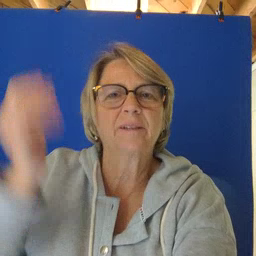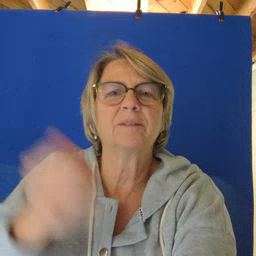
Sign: hat